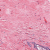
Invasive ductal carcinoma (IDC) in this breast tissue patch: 0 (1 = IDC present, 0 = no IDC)